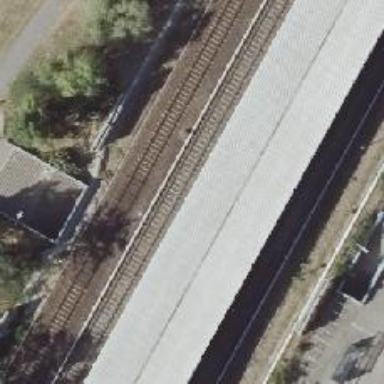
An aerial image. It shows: Close-up of railway platform edge.